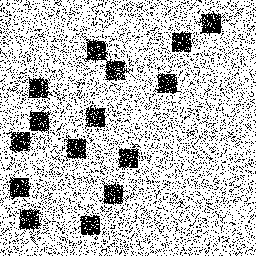
Squares: 15
Triangles: 0
Stars: 0
Total shapes: 15